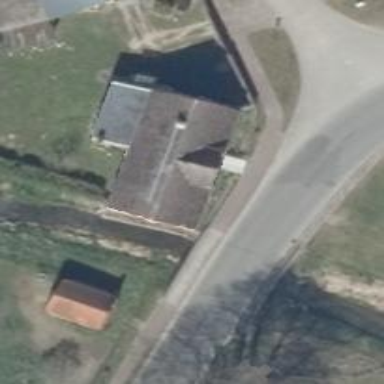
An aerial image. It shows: Detached building with gabled roof.